Question: How much space does the app use?
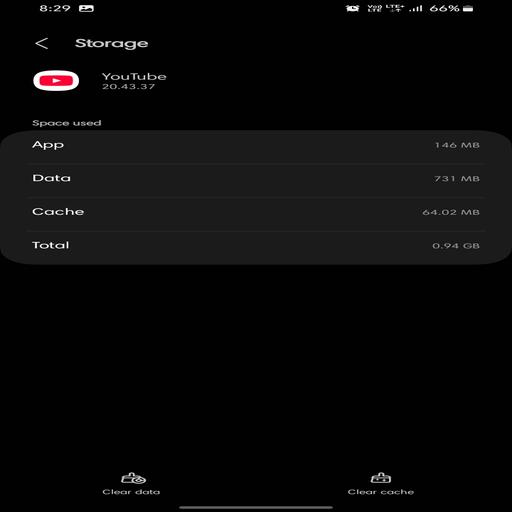
Answer: 146 MB